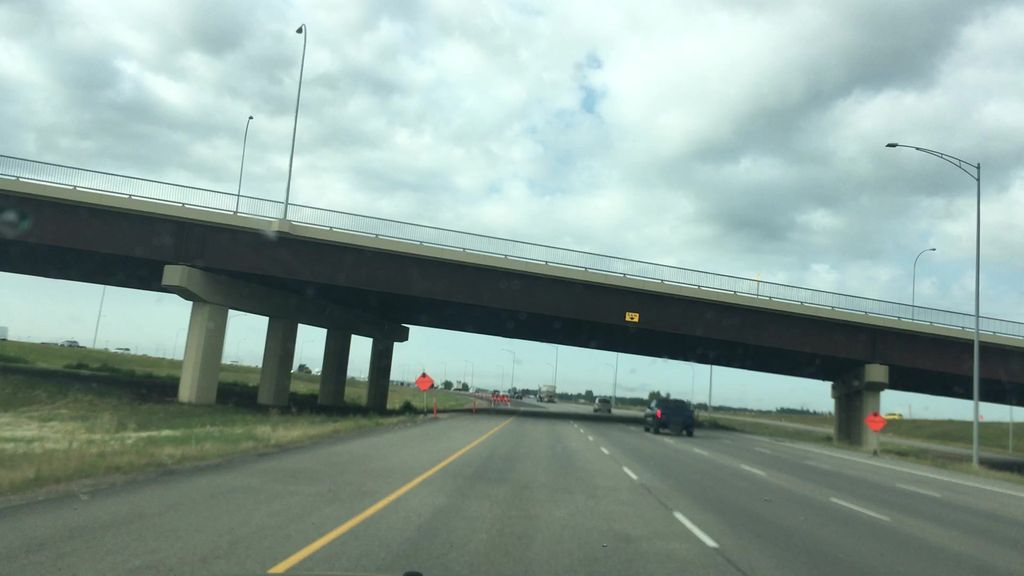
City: edmonton